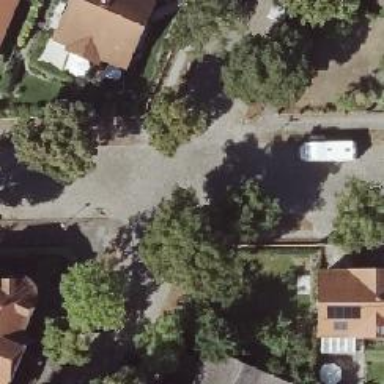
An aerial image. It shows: Residential road with sidewalks on both sides.